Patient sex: M
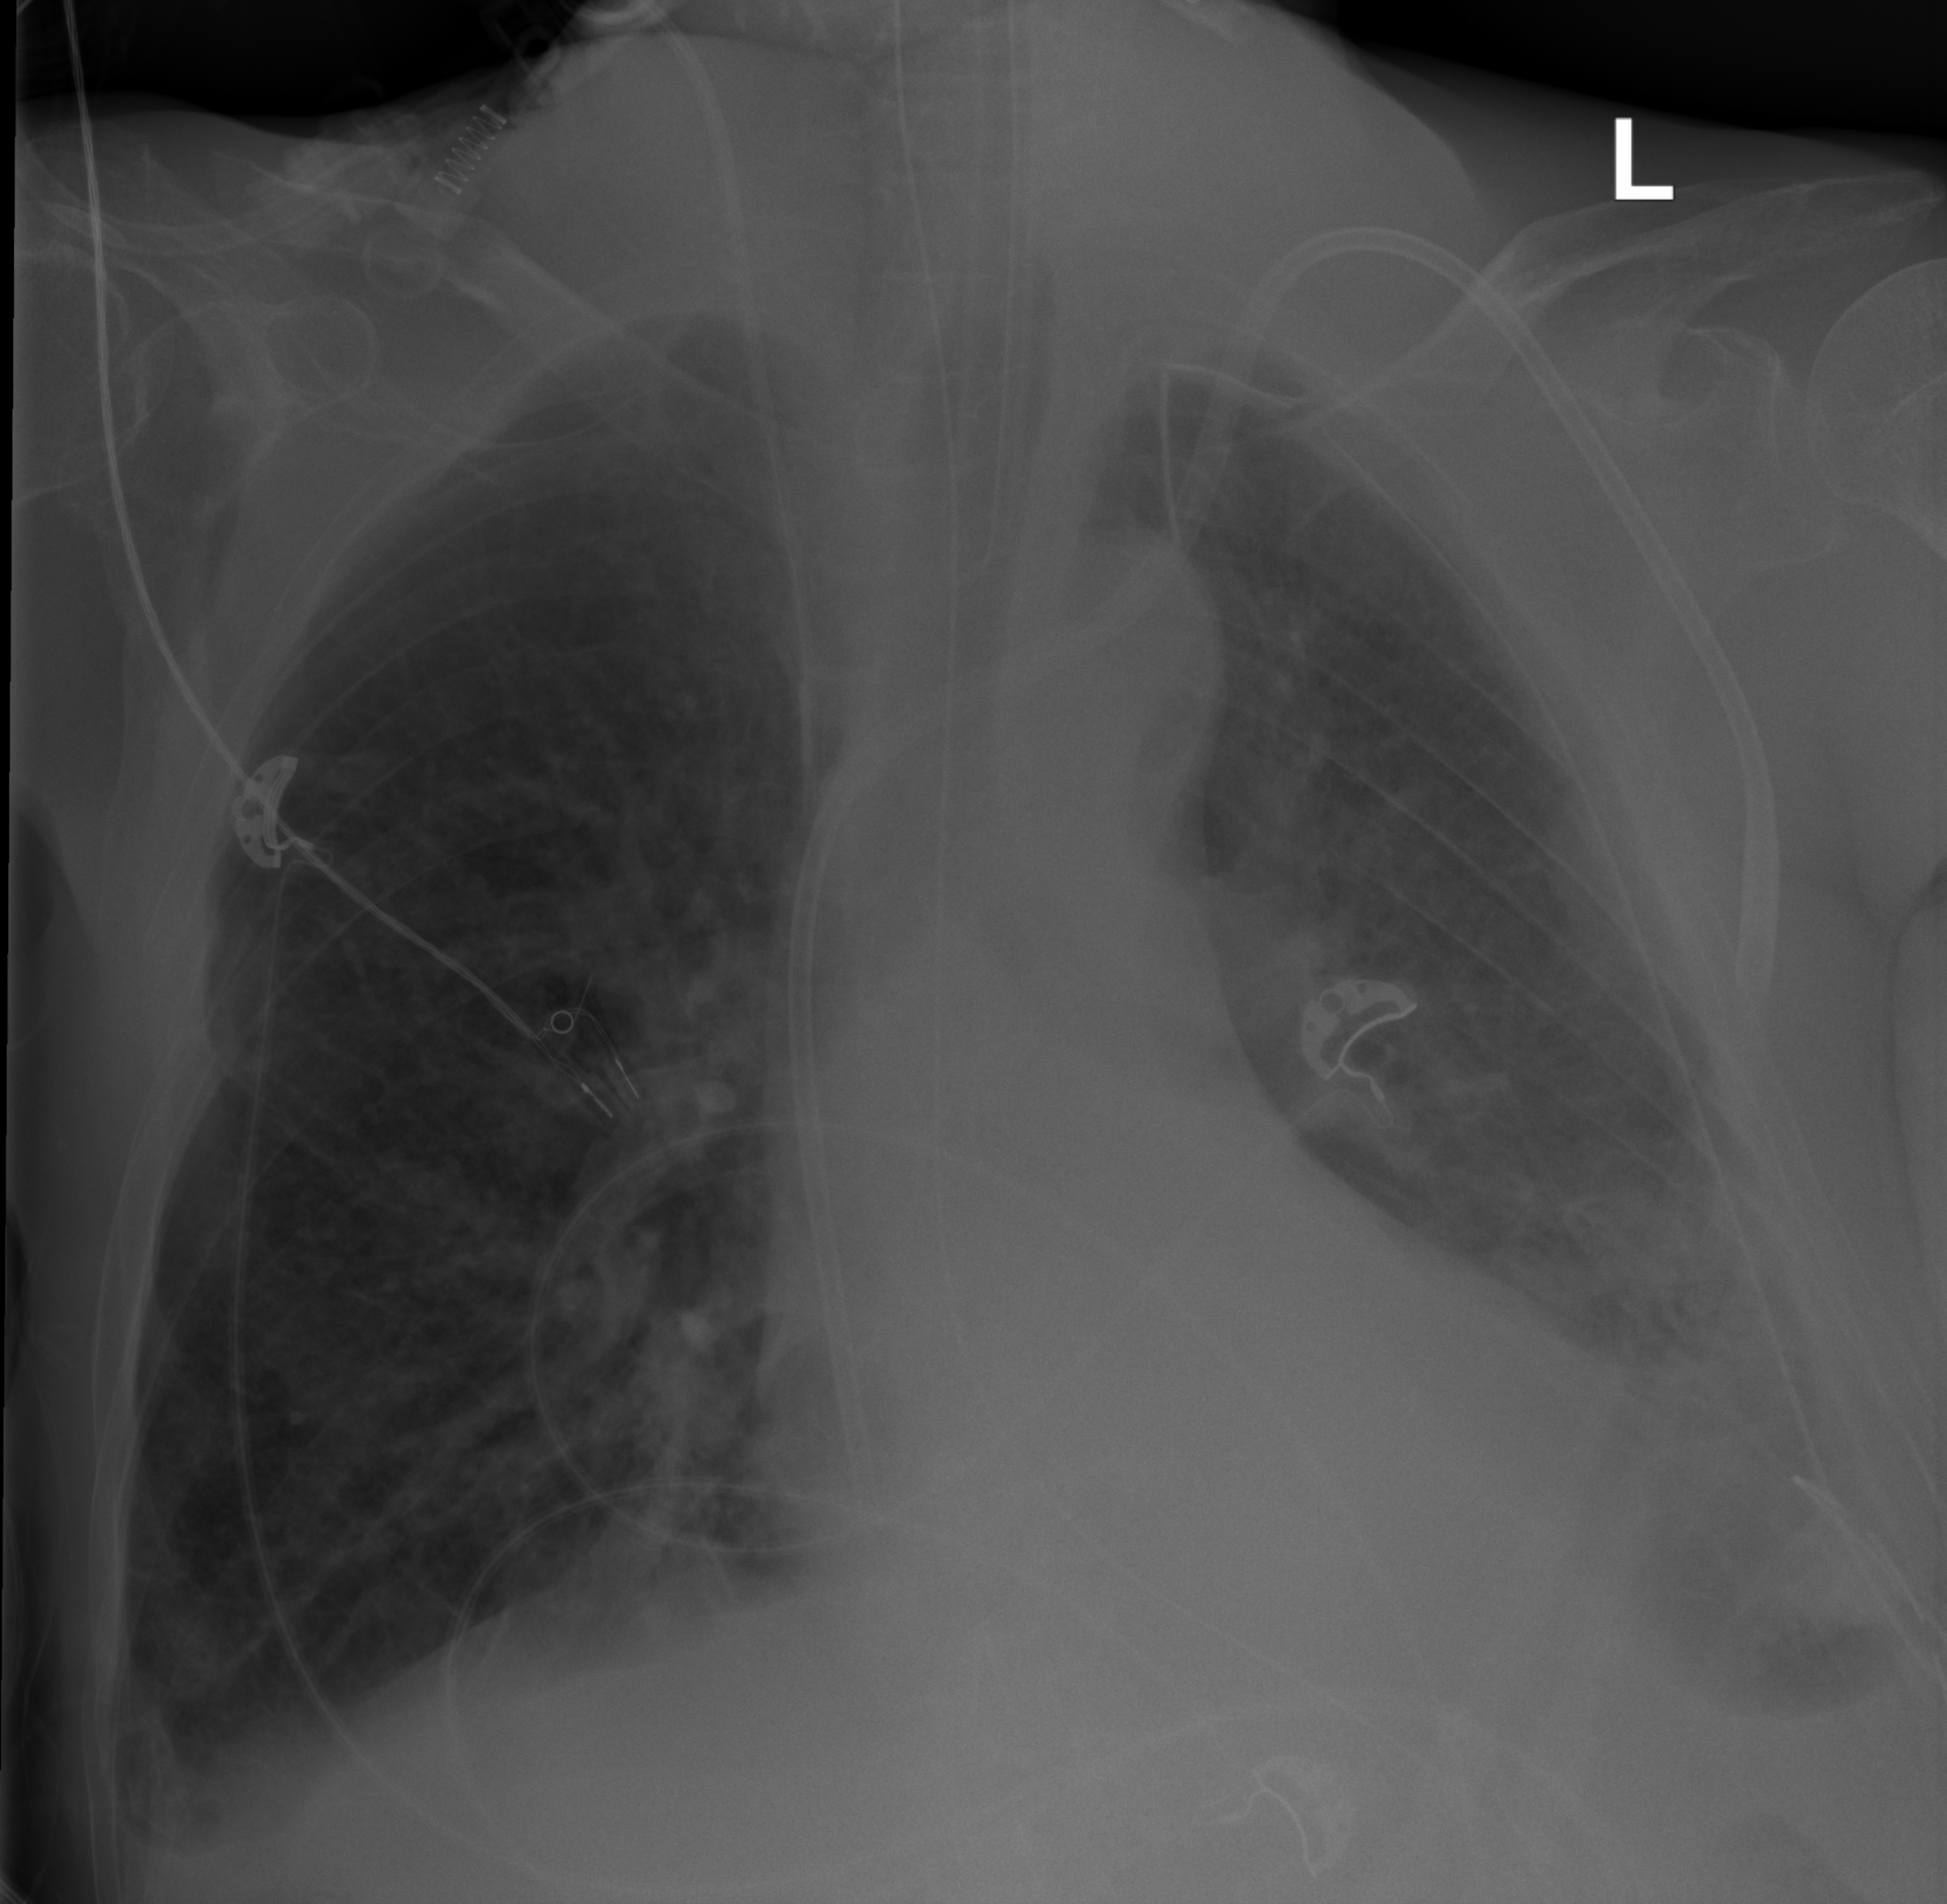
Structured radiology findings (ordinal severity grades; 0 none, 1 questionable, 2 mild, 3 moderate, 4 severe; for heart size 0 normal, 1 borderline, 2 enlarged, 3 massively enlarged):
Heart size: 2
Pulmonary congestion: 2
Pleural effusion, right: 2
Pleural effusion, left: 2
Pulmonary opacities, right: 0
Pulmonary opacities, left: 2
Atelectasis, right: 2
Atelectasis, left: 2